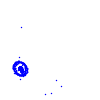
Particle: electron